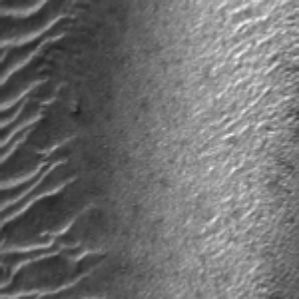
Label: frost